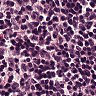
Metastatic tissue present: no